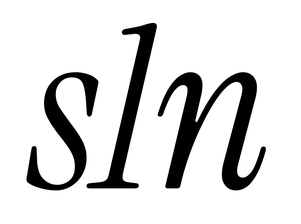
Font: InstrumentSerif-Italic